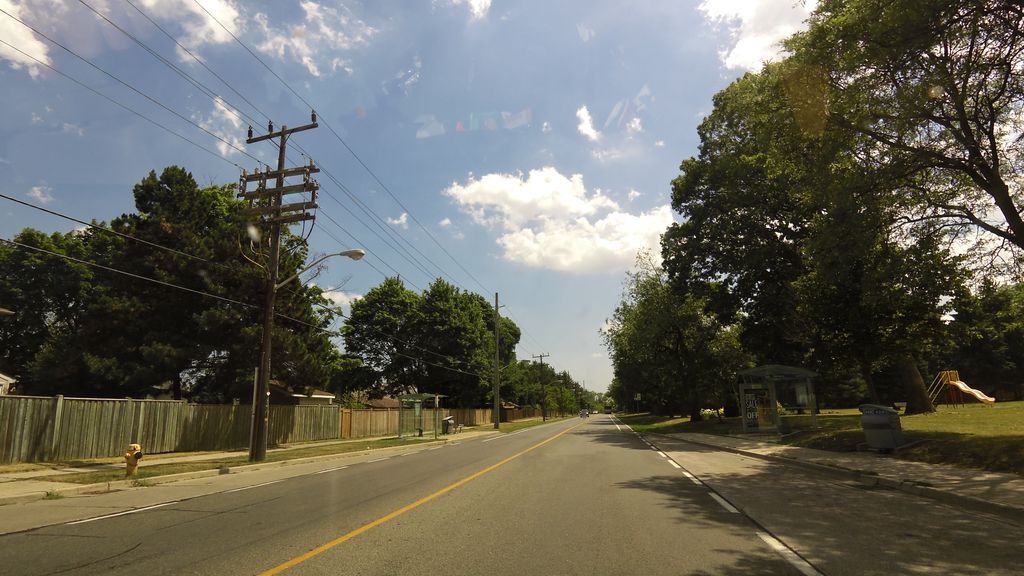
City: toronto